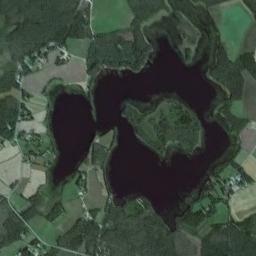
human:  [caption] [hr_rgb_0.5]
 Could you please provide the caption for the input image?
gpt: The lake with a winding bank lies in farmland and the water is dark blue .

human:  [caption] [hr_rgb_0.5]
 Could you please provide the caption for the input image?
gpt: There are two lakes in the picture .

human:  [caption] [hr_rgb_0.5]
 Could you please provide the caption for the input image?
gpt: An irregularly shaped blue lake surrounded by green and yellow-brown fields and forests .

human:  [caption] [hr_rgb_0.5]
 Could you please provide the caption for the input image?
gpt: There are many trees around the lake .

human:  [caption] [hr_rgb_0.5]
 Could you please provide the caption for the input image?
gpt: There are many green farmlands around the lake .